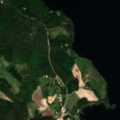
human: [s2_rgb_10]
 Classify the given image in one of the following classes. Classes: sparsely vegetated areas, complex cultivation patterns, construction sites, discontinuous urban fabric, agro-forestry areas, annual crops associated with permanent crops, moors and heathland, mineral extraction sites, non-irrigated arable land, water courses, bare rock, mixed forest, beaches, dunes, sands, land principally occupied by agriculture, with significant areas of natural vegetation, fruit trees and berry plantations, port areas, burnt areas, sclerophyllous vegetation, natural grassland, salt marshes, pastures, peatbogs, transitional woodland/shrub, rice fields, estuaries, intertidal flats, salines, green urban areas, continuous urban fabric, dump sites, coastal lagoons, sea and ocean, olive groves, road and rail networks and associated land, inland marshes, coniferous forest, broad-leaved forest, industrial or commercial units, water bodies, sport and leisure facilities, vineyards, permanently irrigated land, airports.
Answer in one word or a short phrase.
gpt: non-irrigated arable land, broad-leaved forest, mixed forest, water bodies